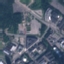
Land use / land cover class: Industrial